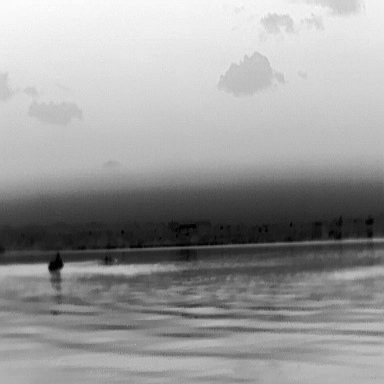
There are two objects shown in the infrared image, including a warship, and a canoe.